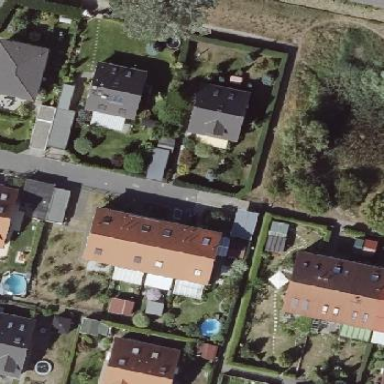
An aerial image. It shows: Residential area.